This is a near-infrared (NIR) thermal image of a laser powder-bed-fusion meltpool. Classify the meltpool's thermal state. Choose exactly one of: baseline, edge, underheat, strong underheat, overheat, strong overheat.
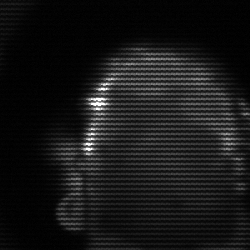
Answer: baseline